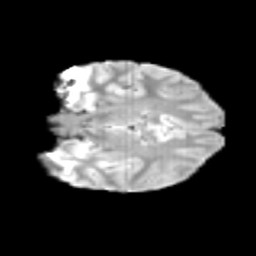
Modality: T2w
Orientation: coronal
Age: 11
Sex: male
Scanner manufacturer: siemens
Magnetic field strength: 3 T
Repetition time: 3.8 s
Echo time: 0.07 s